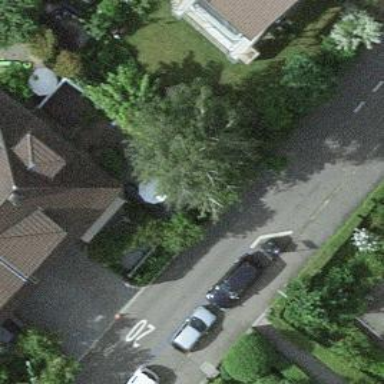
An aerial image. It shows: Asphalt road designated as living street.